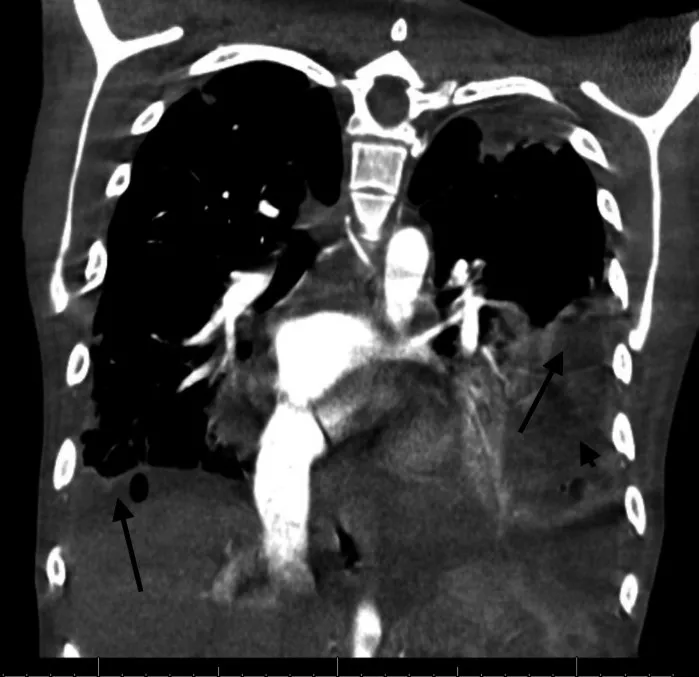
Coronal CT chest with contrast showing bilateral loculated pleural effusions (arrows) and left hydropneumothorax (arrowhead) secondary to septic pulmonary emboli.
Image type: radiology (ct)